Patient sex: M
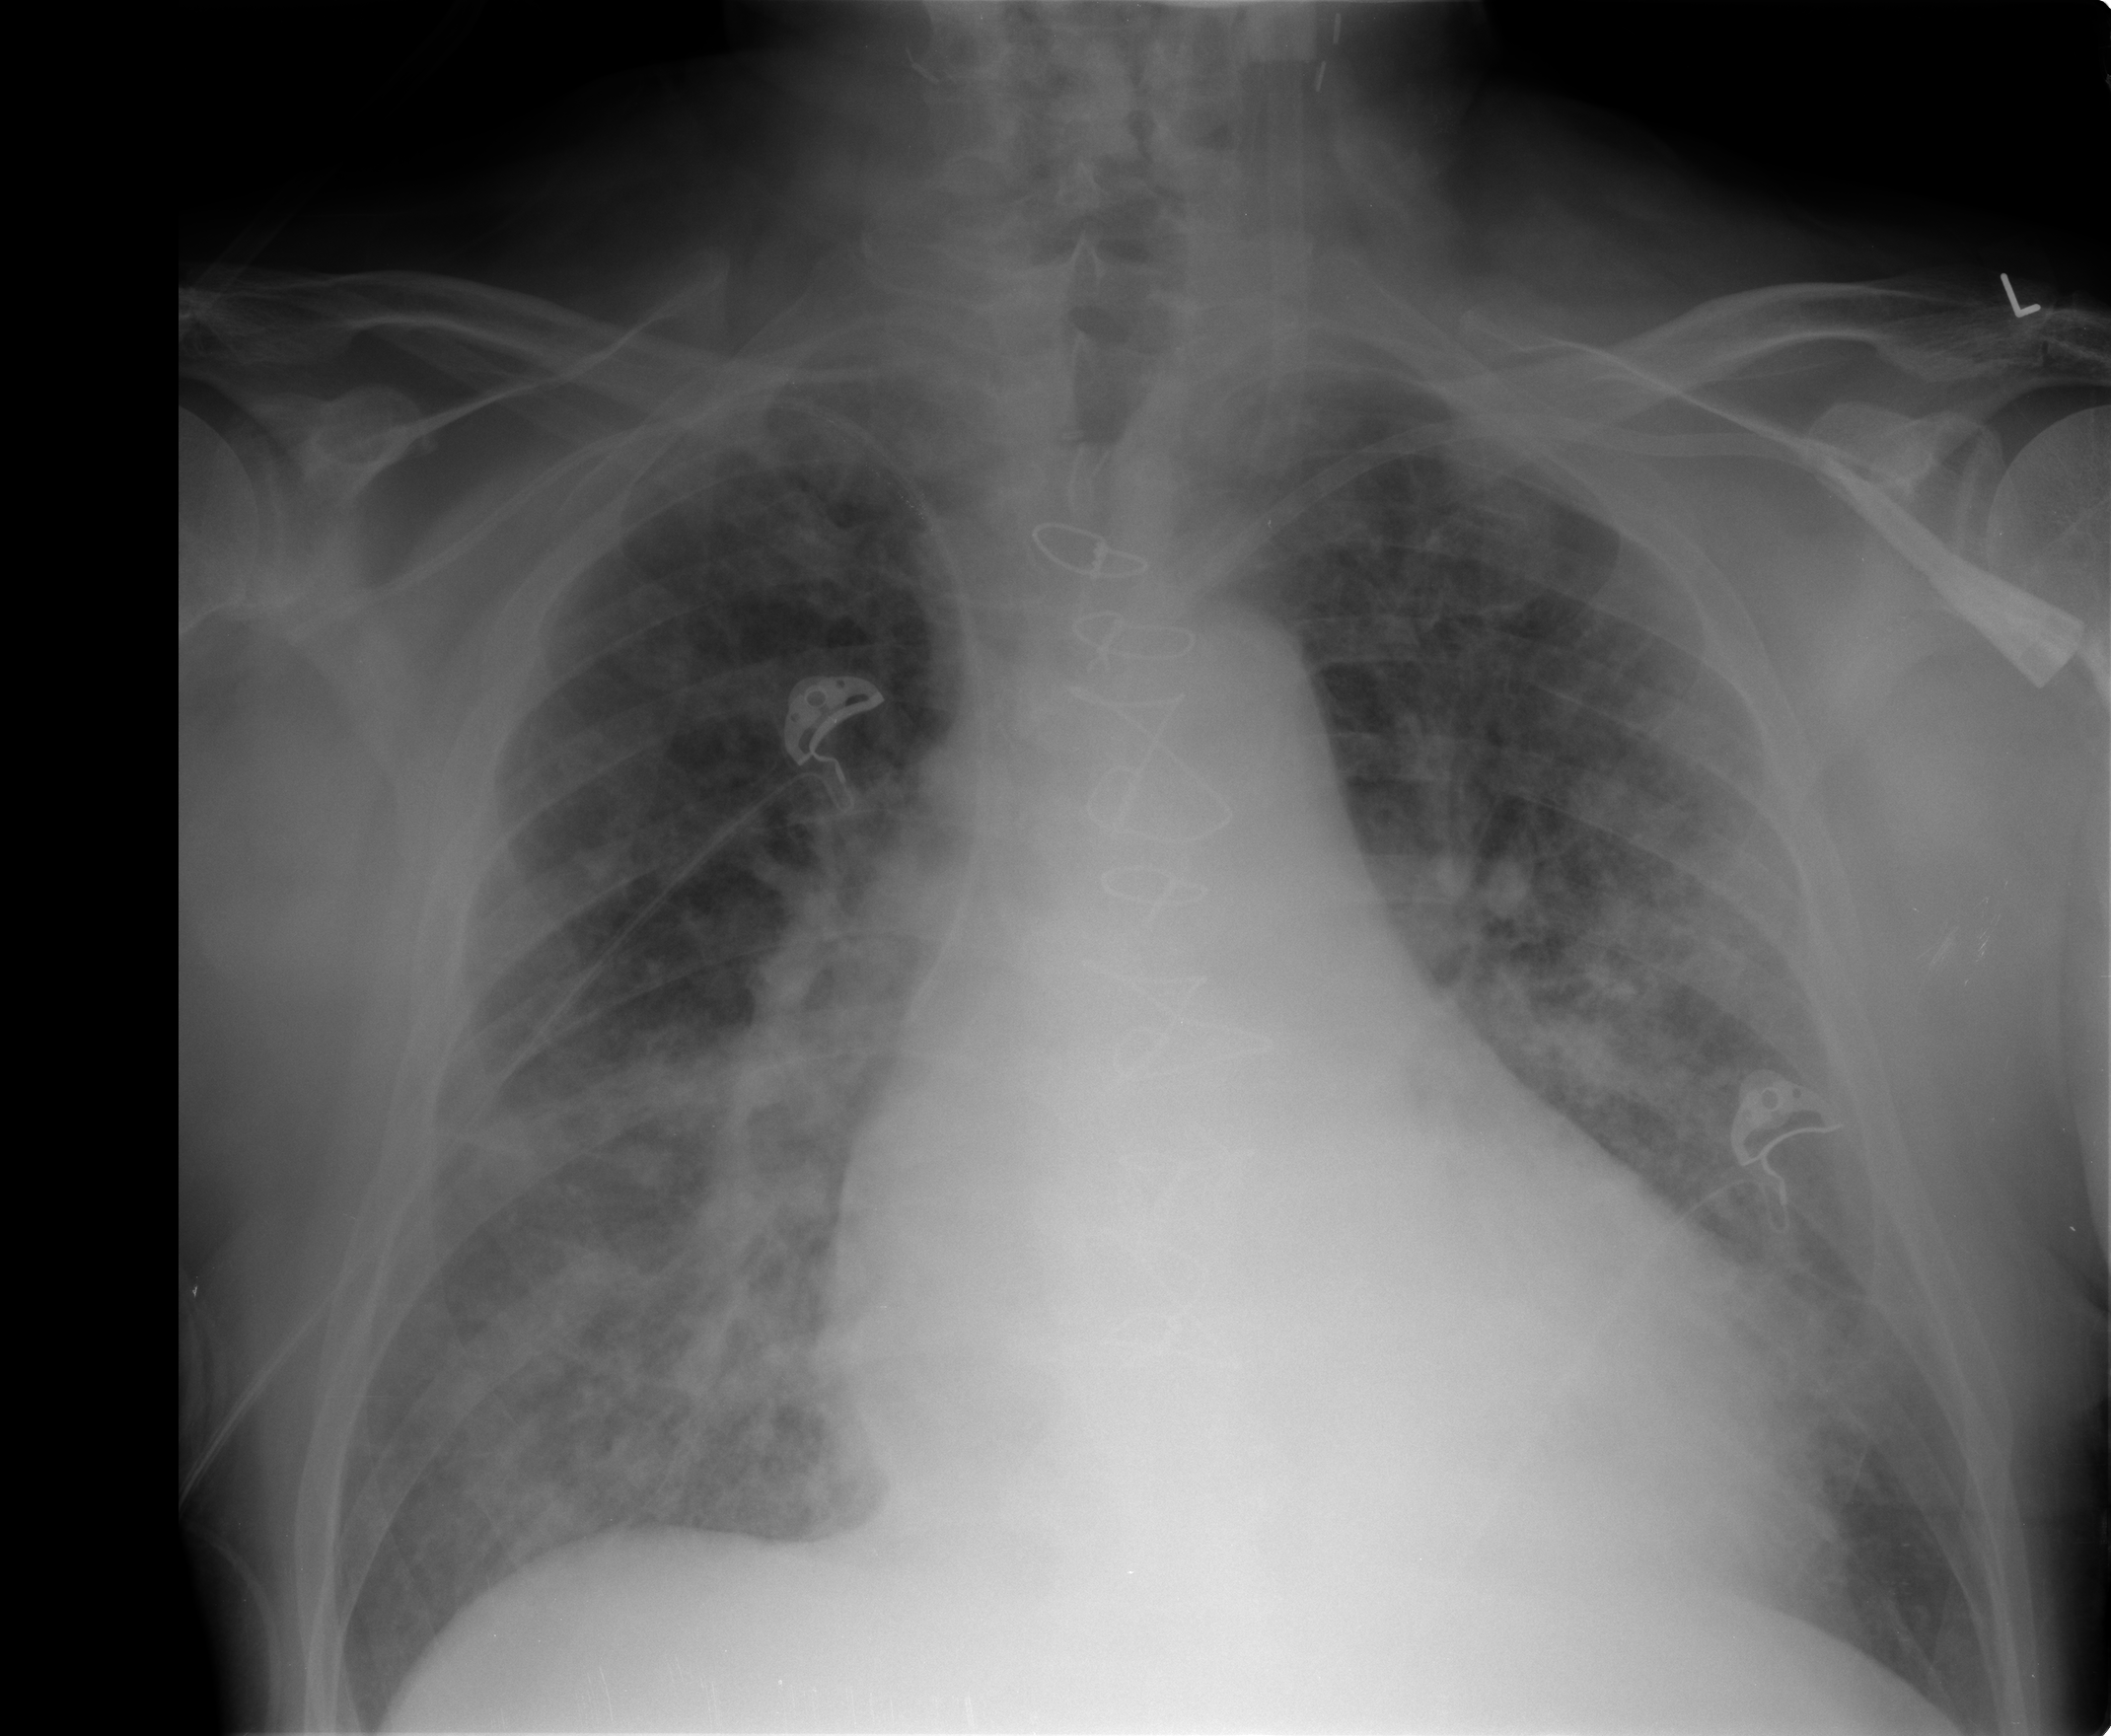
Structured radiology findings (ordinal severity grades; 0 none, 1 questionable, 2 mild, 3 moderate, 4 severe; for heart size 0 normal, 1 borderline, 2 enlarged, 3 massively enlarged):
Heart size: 2
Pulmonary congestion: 3
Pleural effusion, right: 0
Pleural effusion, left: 1
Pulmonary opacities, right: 3
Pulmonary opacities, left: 3
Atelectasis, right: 2
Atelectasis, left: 2